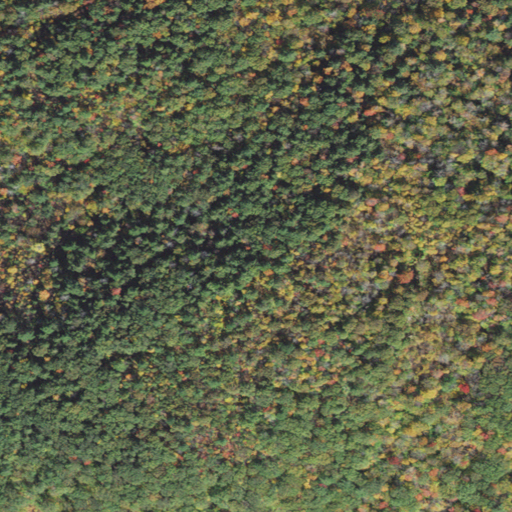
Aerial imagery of mountain in New Hampshire named Bald Hill containing mixed forest, deciduous forest, and evergreen forest